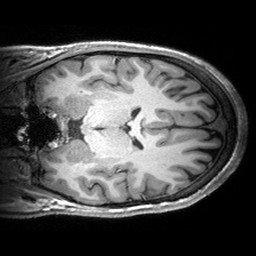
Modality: T1w
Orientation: coronal
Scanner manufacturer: siemens
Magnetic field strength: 3 T
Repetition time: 2.53 s
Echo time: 0.00299 s